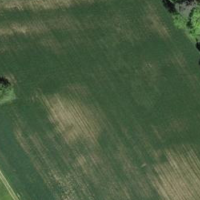
EUNIS habitat code: 24
Species observed at this site:
Linaria vulgaris